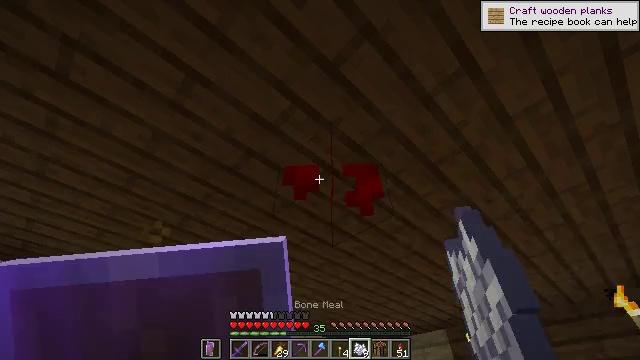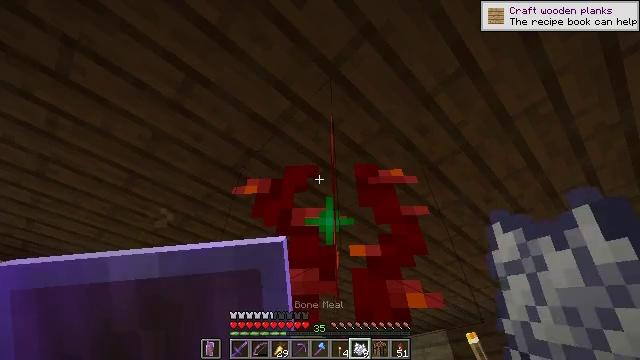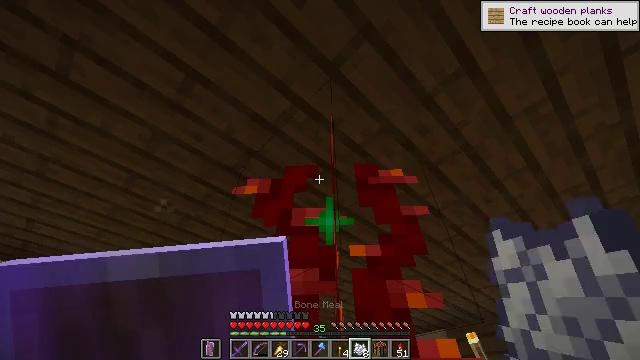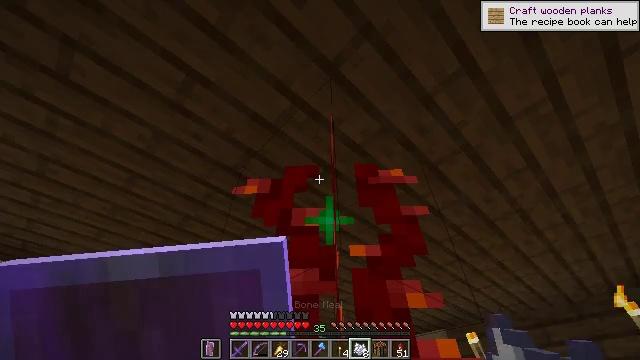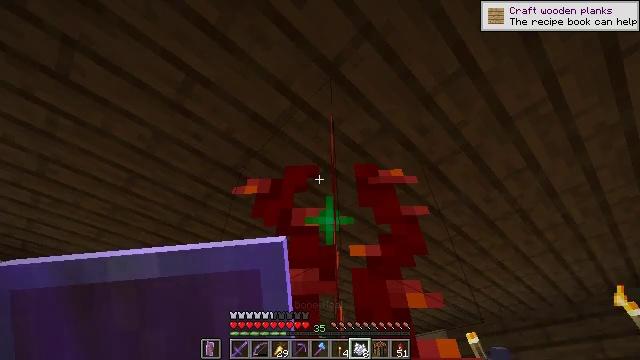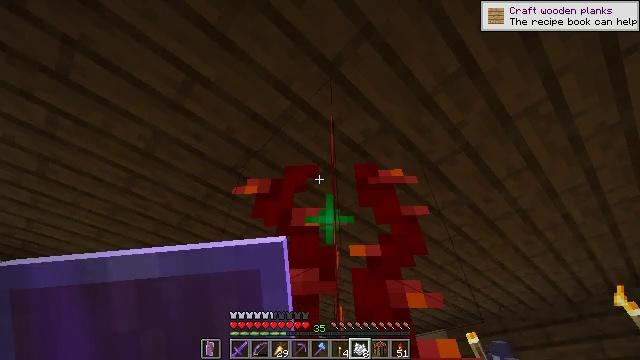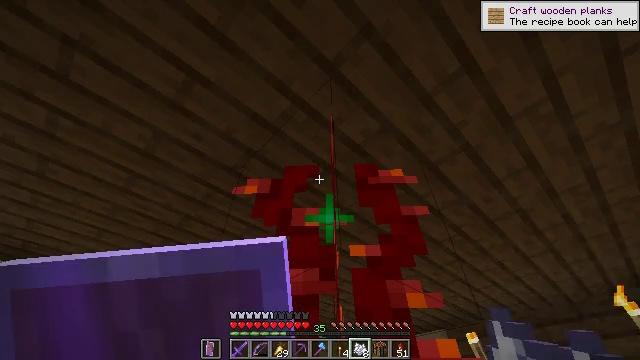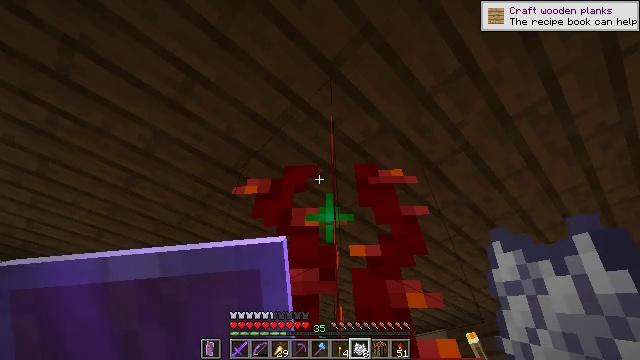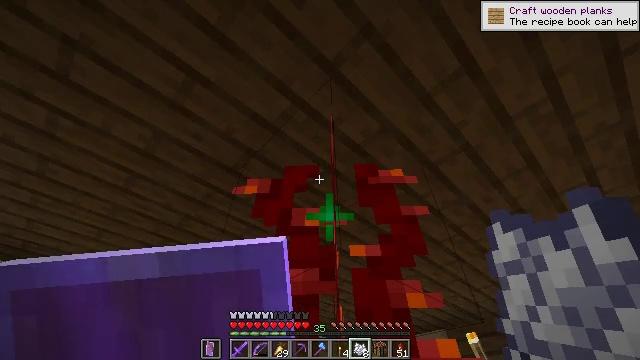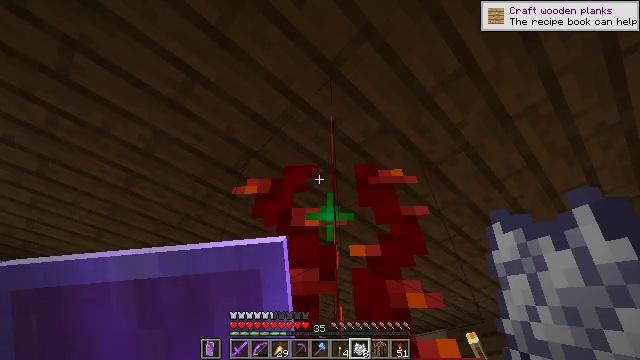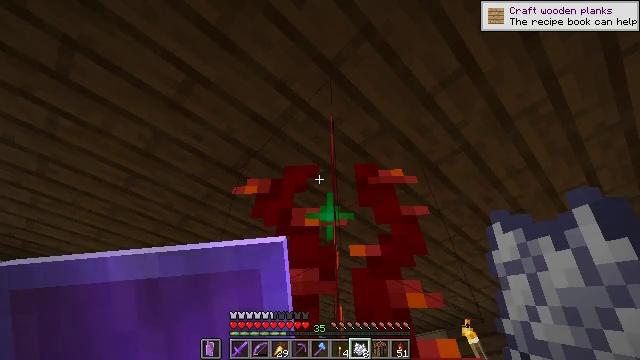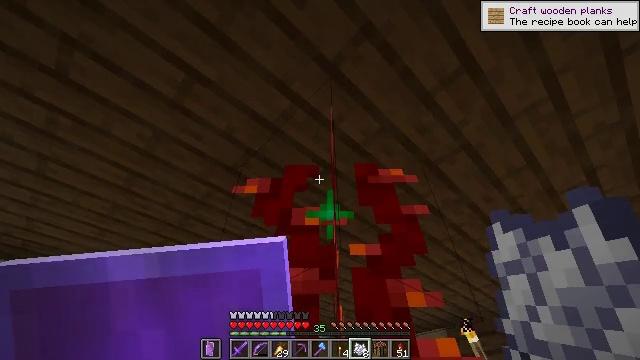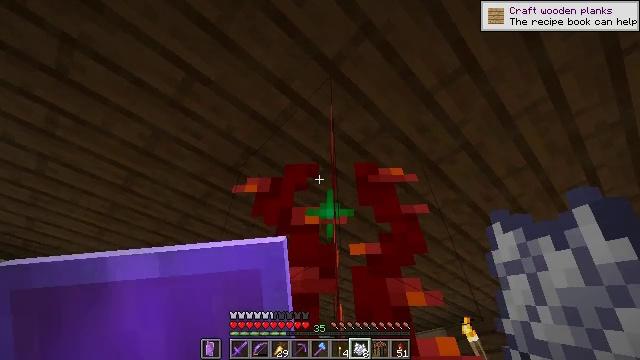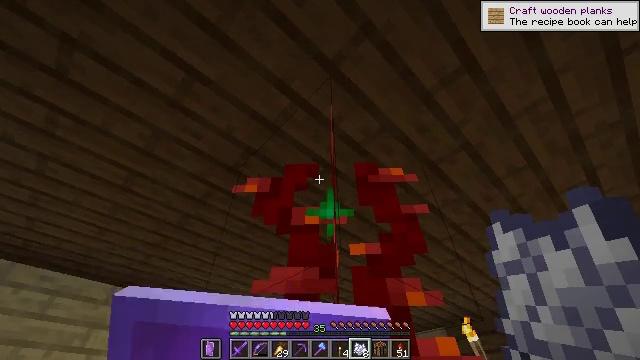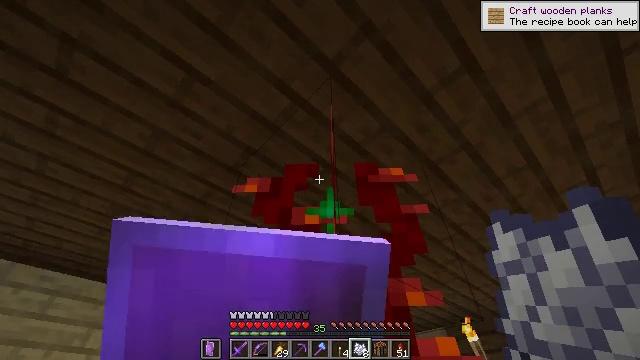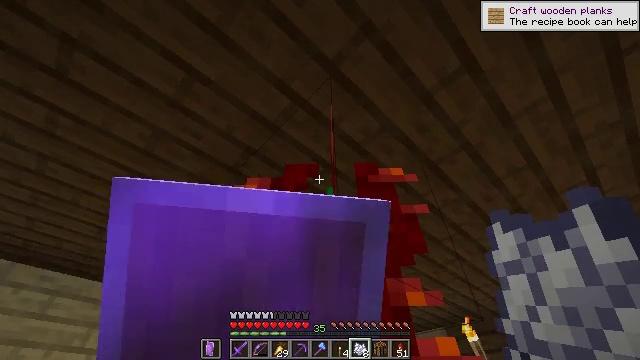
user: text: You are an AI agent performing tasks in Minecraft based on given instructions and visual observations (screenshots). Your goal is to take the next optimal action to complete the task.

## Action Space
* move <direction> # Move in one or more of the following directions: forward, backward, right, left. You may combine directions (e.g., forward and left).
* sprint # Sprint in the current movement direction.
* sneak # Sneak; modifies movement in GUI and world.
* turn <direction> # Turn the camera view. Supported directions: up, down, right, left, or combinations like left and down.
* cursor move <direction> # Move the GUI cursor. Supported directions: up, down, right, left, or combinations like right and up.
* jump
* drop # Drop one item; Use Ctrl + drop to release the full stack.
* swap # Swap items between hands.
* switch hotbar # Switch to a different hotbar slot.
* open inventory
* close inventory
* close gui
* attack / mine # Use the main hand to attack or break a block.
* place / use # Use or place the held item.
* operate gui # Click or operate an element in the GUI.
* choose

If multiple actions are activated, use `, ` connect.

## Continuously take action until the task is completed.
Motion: motion action
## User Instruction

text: Harvest weeping vines plant from the ceiling or ground.
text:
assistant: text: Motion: no_op
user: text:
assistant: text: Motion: no_op
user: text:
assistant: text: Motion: no_op
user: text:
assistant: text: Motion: no_op
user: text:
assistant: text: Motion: no_op
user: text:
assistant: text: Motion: no_op
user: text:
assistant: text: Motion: no_op
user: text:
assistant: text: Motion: no_op
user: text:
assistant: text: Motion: no_op
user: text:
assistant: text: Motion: no_op
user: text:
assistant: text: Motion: no_op
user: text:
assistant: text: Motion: no_op
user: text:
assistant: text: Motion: use / place
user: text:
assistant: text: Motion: use / place
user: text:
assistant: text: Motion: use / place
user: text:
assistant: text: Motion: turn down
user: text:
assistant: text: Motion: turn down
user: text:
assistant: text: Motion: turn right and down
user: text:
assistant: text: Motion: turn down
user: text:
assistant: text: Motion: move back
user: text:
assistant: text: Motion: move back
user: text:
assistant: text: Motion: move back
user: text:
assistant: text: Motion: no_op
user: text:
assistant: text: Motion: no_op
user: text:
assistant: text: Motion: no_op
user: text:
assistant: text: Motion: no_op
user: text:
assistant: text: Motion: no_op
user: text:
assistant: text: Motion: no_op
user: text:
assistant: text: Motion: turn right and down
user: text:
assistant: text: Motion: turn right and down